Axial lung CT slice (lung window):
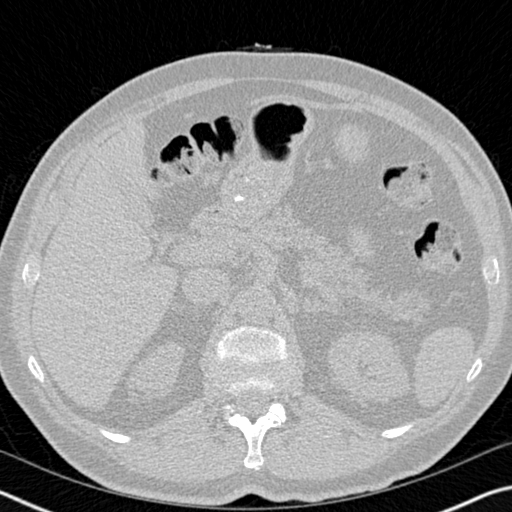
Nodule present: no